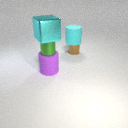
large cyan metal cube above small green metal cylinder